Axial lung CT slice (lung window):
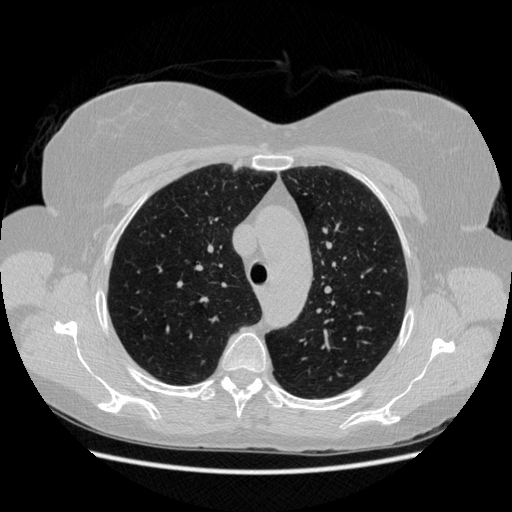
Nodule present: no